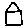
Label: house